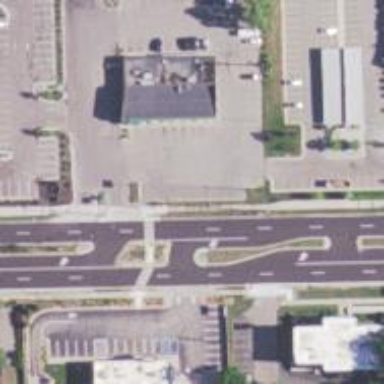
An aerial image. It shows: Tertiary link road with asphalt surface.